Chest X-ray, PA view. Patient: 34 years old, sex F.
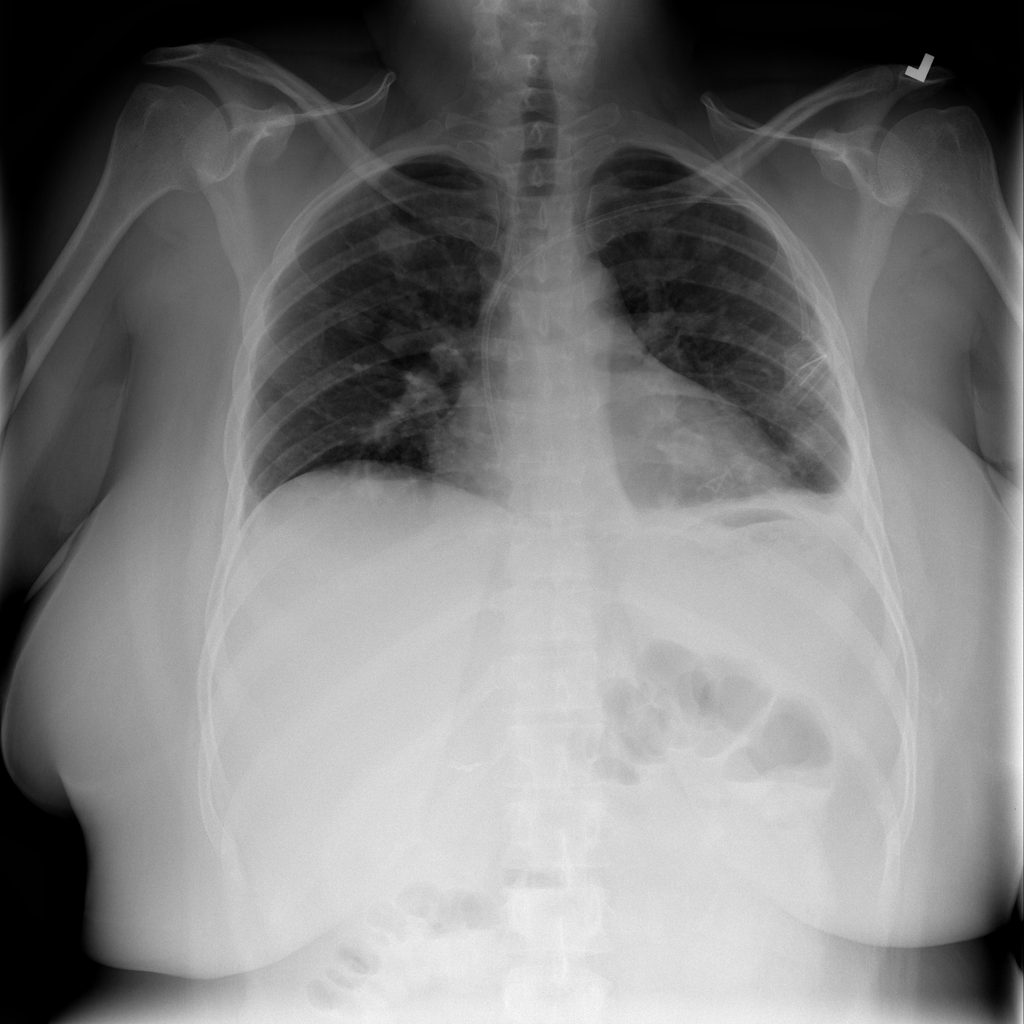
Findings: Effusion